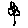
Label: flower